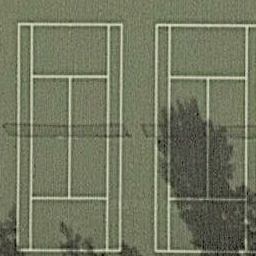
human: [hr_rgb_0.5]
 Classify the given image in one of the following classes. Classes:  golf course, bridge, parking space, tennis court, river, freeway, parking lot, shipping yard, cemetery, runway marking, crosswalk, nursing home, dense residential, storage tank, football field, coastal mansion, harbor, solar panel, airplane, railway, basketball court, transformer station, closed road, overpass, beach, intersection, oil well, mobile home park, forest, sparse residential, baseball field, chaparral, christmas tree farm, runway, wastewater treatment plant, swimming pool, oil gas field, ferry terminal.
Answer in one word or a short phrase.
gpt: tennis court